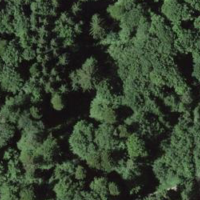
EUNIS habitat code: 44
Species observed at this site:
Geum urbanum